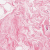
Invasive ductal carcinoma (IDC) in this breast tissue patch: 0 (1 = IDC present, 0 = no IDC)